Field crop: tomato
Growth stage: 1
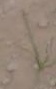
Species: cyperus